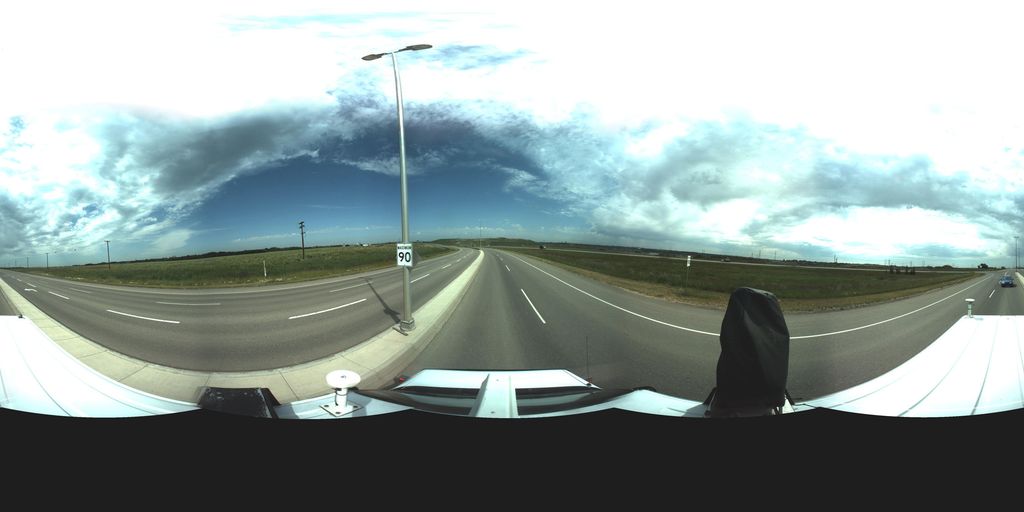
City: saskatoon